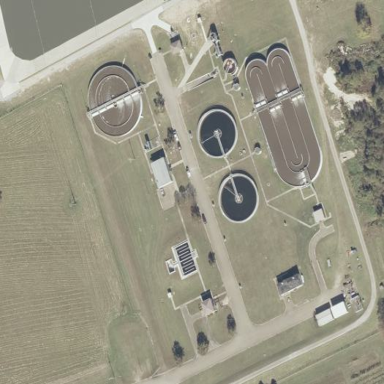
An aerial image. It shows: Wastewater plant.